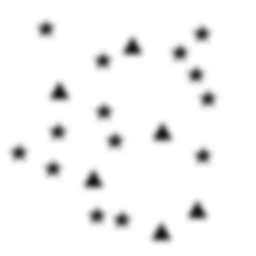
Squares: 0
Triangles: 6
Stars: 14
Total shapes: 20